Question: i have one table name as a_ad_display in that i have following table
'''
advId | Displaytime
'''
I have One a_advertise table with following collumn
'''
advertiseId| advertisename| mediaTypeId
'''
I have one a_mediatype table with following collumn
'''
mediaTypeId | medianame
1 | Image
2 | Animation
3 | video
'''
there is multiple entry of advId in the a_display table
i want to fetch the sum of adv display with their mediaType like how much video ,image and animation type of advertise in a_display table
i have done this way
'''
SELECT
mdtype.medianame AS _type,
SUM(mdtype.medianame = 'Image') AS _display
FROM
a_ad_display a
INNER JOIN a_advertise adv
ON adv.advertiseId = a.advId
INNER JOIN a_mediatype mdtype
ON mdtype.mediaId = adv.mediaTypeId
GROUP BY medianame ;
'''
but i got following results

but if write just sum(distinct mdtype.medianame) then its givng me error...so how can i get all the values of image video and animation in just one query?
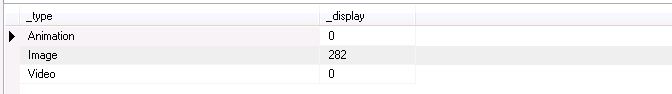
Answer: '''
SELECT
m.medianame,
COUNT(as.advId) as Total
FROM a_mediatype as m
INNER JOIN a_advertise as a ON a.mediaTypeId = m.mediaTypeId
INNER JOIN a_ad_display as ad ON ad.advId = a.advertiseId
GROUP BY m.mediaTypeId
'''